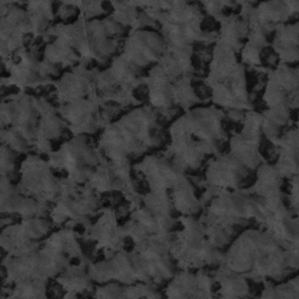
Label: frost